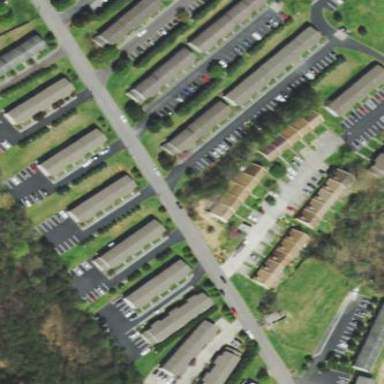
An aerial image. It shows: Condominium within residential area.